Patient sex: F
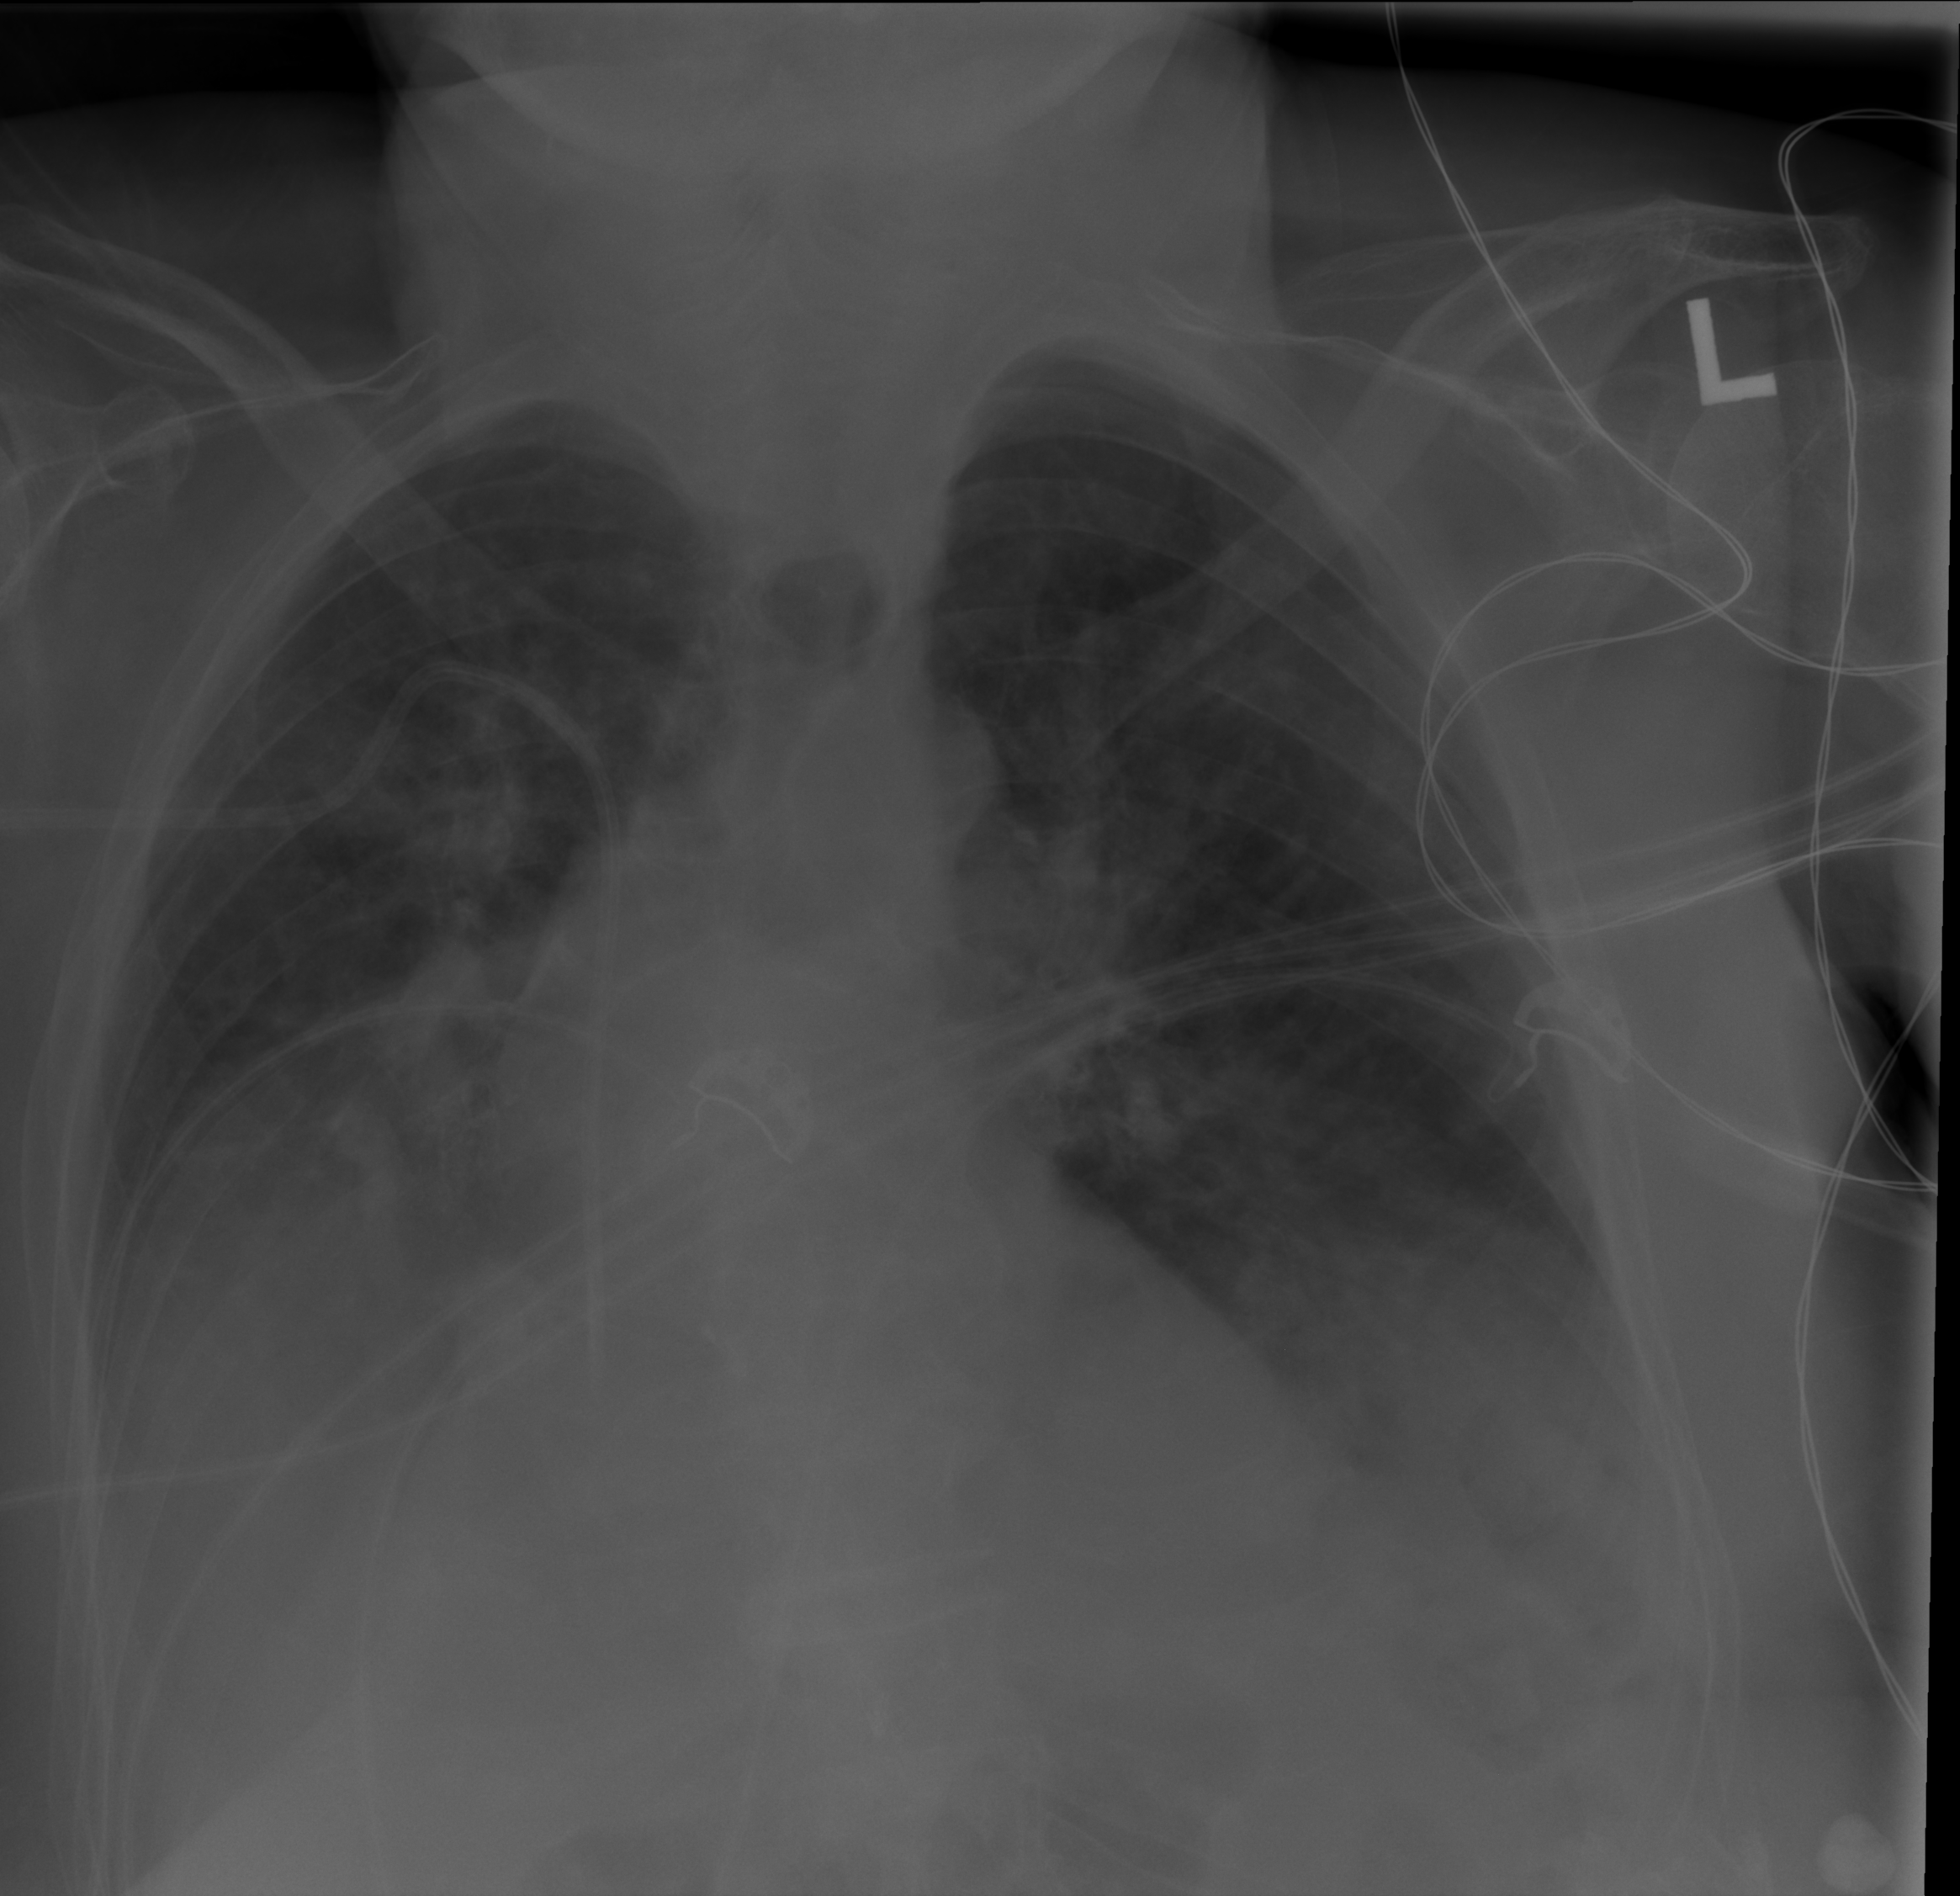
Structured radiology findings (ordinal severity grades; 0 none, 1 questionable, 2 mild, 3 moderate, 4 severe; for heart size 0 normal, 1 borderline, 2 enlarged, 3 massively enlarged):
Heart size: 1
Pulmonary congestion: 0
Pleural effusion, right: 2
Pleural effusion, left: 2
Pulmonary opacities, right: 0
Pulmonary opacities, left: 0
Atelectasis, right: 2
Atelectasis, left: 2